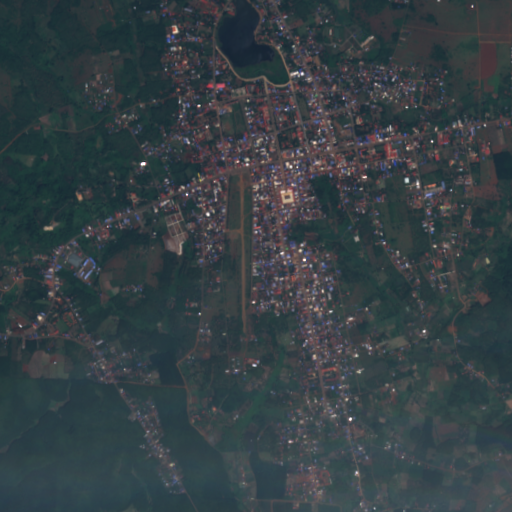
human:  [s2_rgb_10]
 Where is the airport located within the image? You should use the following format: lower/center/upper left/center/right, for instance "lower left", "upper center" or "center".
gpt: The airport is located in the lower center of the image.
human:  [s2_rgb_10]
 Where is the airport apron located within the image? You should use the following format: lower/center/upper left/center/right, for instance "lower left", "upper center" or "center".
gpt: The airport apron is located in the center of the image.
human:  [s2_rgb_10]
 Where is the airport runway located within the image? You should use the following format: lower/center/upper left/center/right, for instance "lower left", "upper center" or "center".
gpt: The airport runway is located in the center of the image.
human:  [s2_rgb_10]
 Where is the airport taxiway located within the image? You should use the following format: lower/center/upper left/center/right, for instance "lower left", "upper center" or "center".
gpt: The airport taxiway is located in the center of the image.
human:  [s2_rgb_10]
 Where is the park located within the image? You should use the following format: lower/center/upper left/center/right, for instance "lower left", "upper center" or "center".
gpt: The park is located in the upper center of the image.
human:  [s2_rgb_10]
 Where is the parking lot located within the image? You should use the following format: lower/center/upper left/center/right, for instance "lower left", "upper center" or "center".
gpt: The parking lot is located in the upper center of the image.
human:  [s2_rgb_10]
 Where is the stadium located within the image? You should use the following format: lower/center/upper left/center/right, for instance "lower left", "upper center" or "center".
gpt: The stadium is located in the upper center of the image.
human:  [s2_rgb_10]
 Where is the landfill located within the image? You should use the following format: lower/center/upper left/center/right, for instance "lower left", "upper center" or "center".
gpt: There is no landfill in the image.